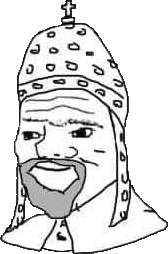
Label: 5_Boomer